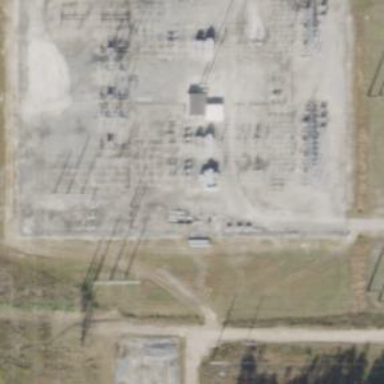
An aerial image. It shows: Outdoor power substation with fence surrounding it. The substation operates at the transmission level.